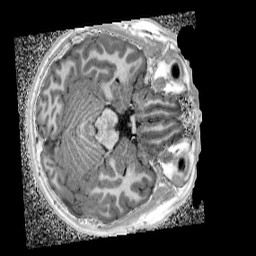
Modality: UNIT1_denoised
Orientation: axial
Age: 12
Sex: male
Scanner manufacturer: siemens
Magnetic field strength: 3 T
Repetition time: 4 s
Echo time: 0.00299 s